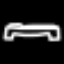
Label: bed